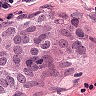
Metastatic tissue present: yes